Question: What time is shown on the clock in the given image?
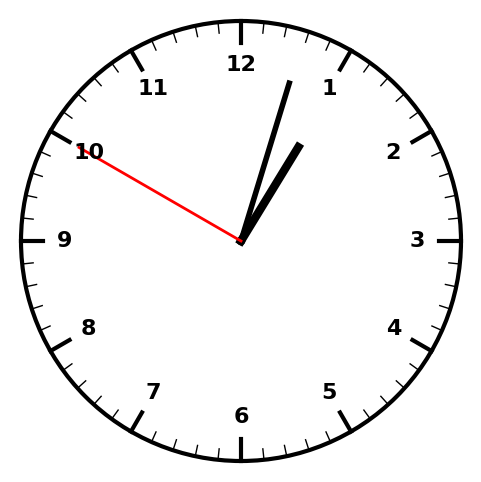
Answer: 01:02:50